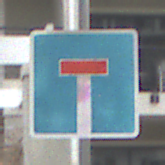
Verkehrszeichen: Sackgasse
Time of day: Midday
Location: Outdoor (Urban)
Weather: Overcast
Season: NotSpecified
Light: Natural